Field crop: tomato
Growth stage: 1
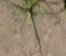
Species: cyperus